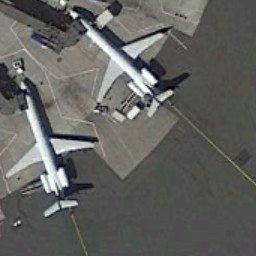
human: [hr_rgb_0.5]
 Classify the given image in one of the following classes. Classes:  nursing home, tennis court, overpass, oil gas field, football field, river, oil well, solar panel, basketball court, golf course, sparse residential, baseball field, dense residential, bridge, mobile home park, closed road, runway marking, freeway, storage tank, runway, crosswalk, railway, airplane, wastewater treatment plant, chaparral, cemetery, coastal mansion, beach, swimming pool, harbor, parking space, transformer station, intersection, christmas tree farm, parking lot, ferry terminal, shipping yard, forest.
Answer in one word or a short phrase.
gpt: airplane